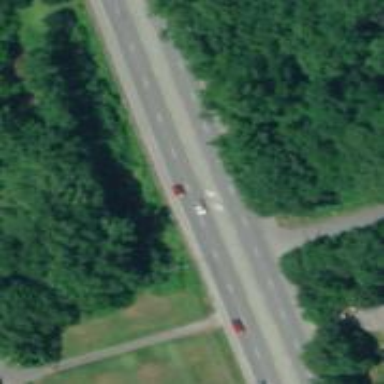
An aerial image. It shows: Trunk highway.